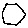
Label: hexagon